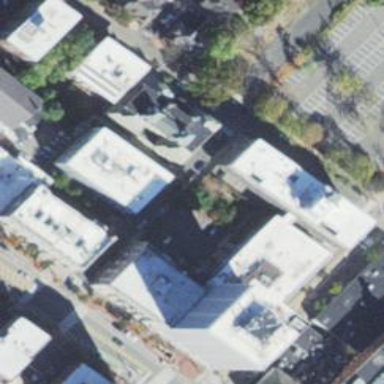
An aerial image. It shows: Office building.